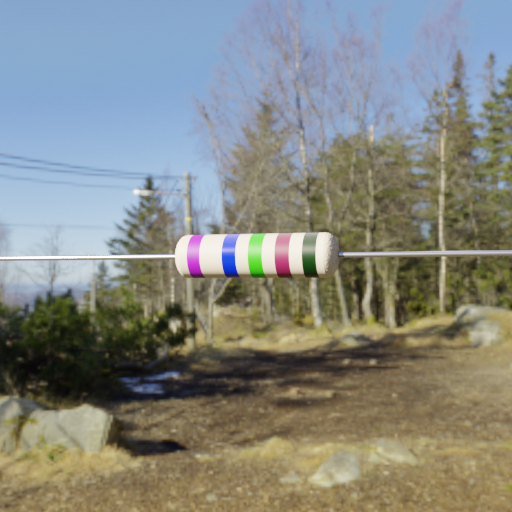
Resistor colour bands (in order): violet, blue, green, brown, black